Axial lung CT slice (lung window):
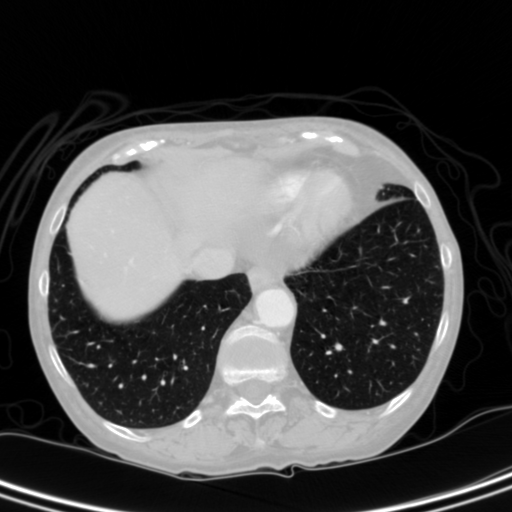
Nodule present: no